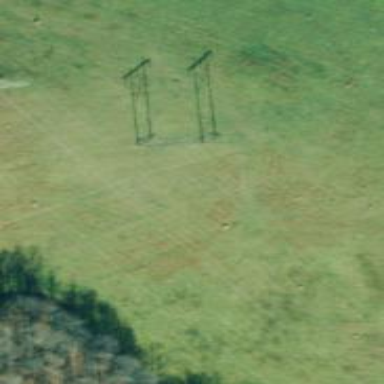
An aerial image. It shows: H-frame designed tower for power lines.